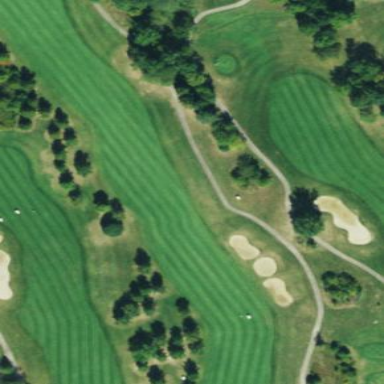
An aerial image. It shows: Golf fairway surrounded by grass.